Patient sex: M
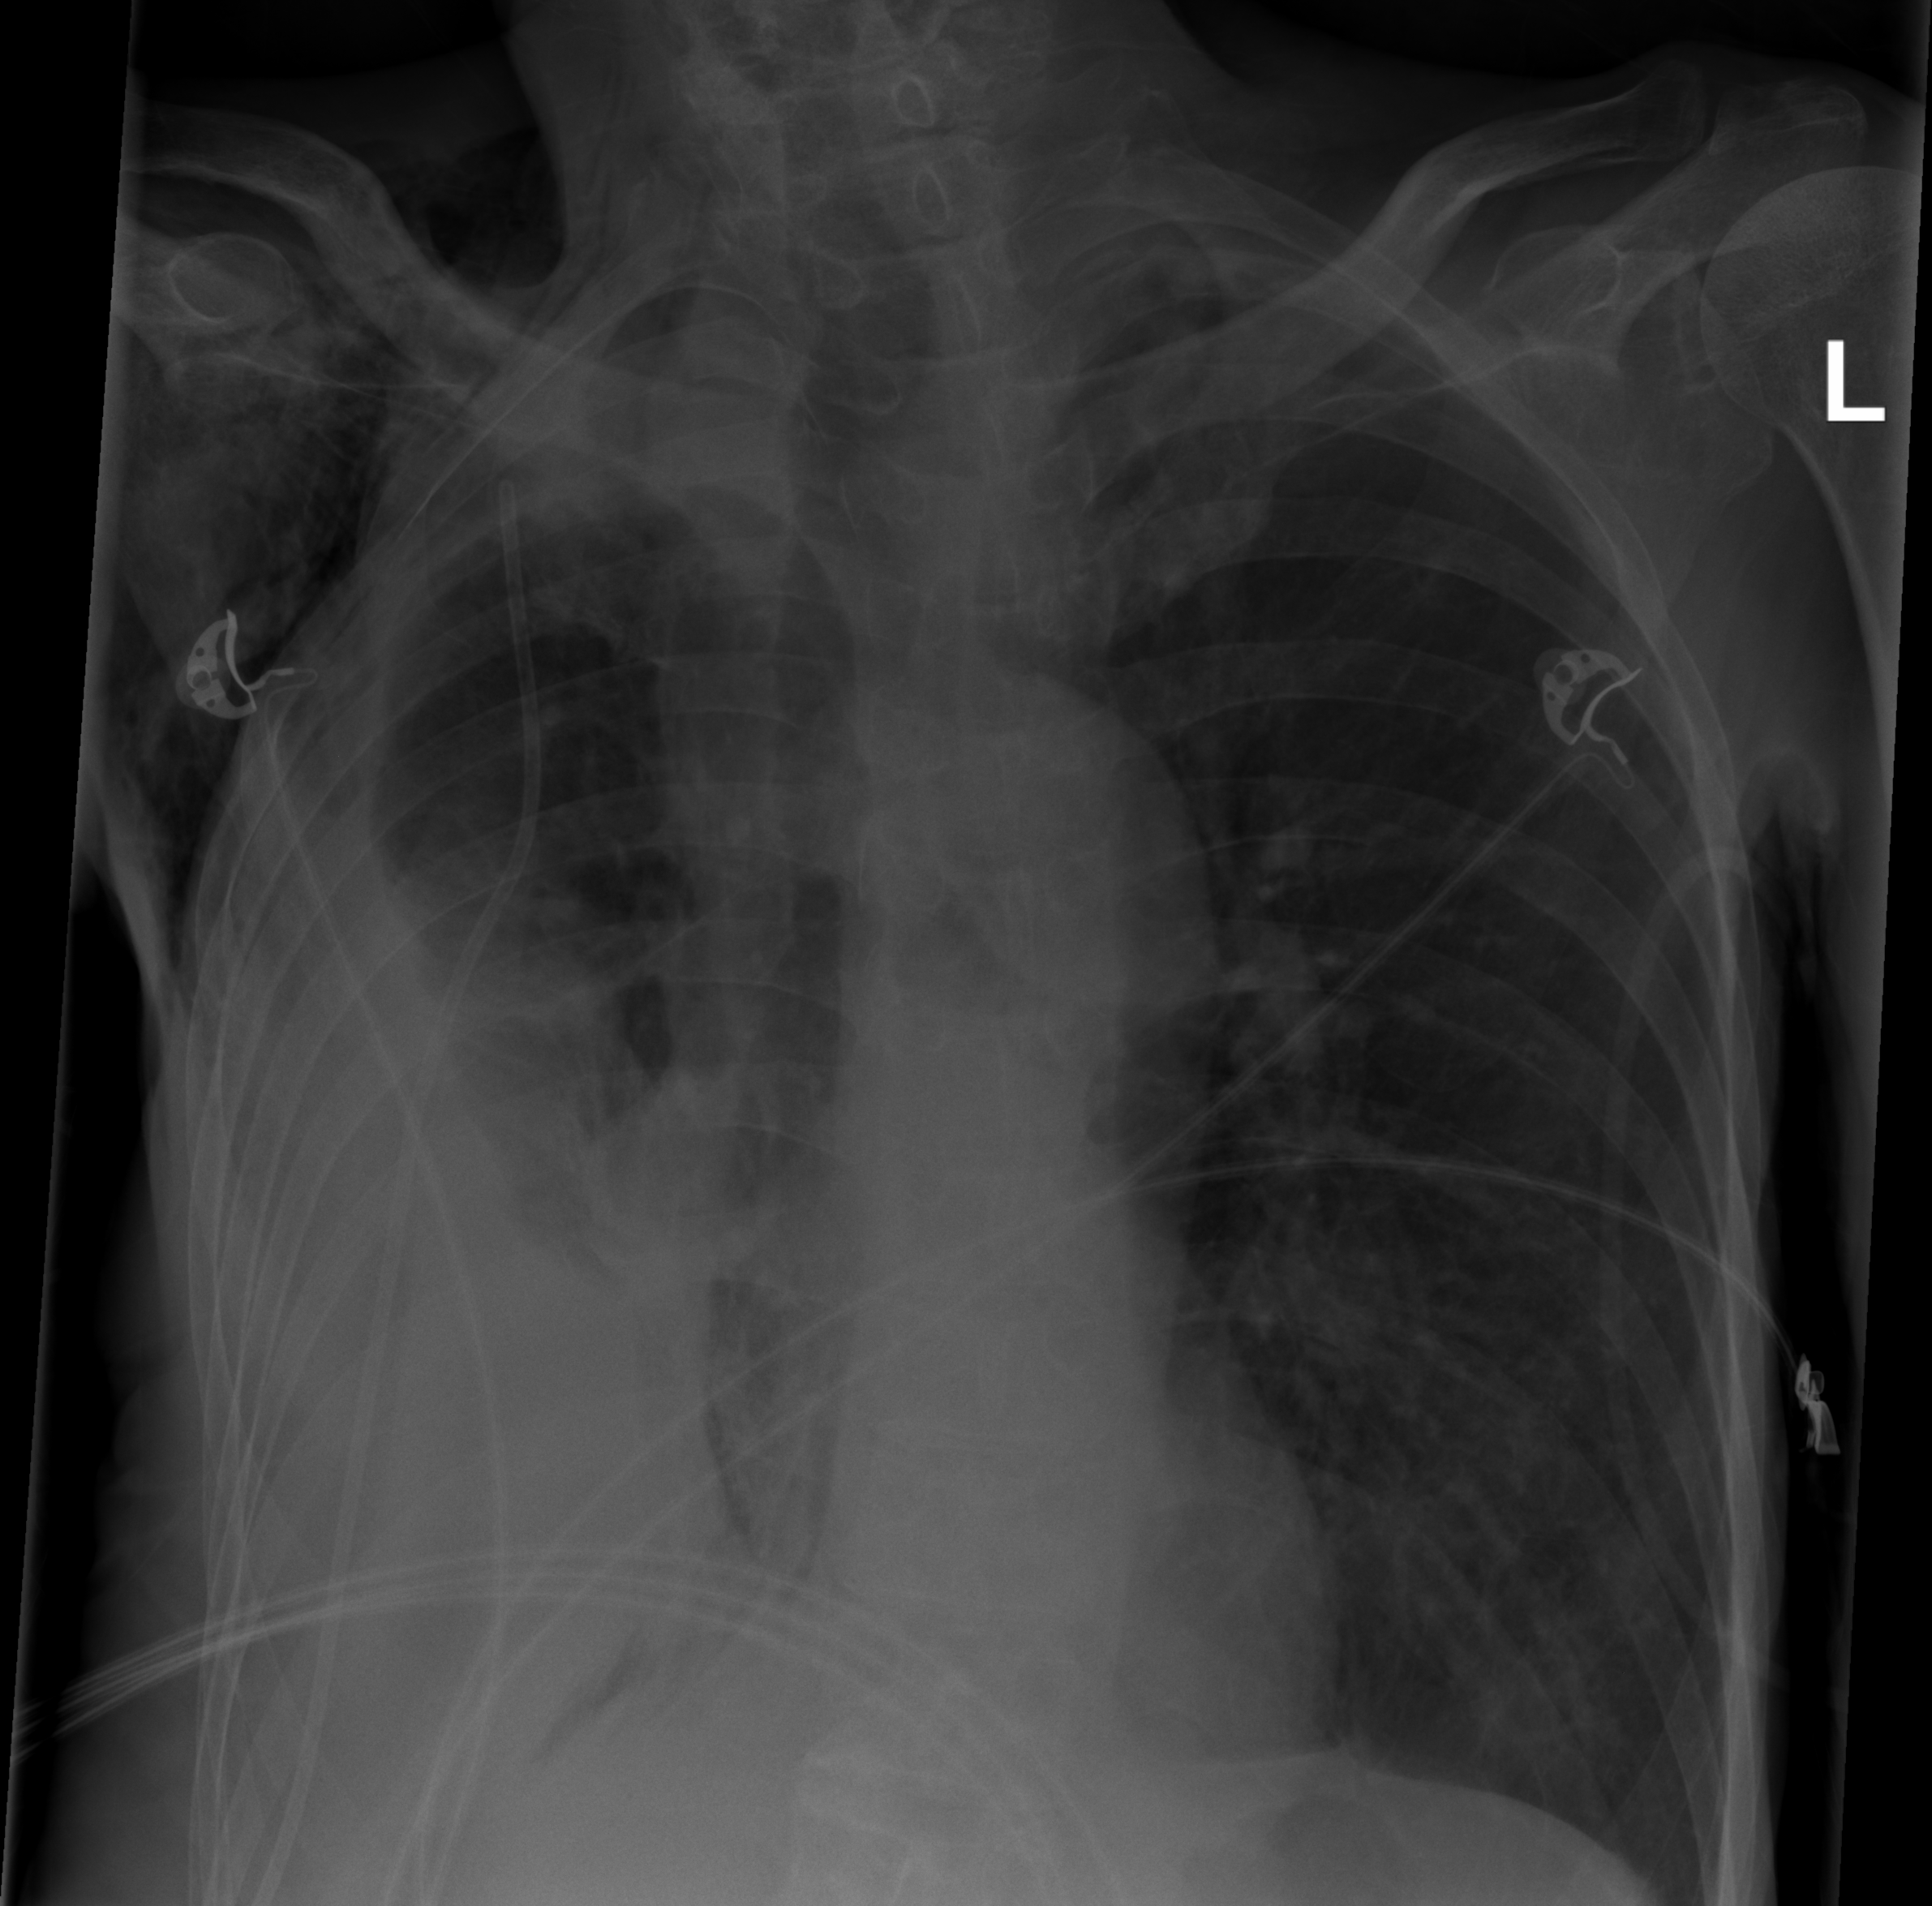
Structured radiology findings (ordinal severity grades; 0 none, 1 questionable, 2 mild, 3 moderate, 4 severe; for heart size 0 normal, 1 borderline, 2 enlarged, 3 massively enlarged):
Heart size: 0
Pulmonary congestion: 0
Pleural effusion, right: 4
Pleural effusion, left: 0
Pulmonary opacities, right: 1
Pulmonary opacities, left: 0
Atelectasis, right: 4
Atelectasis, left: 0